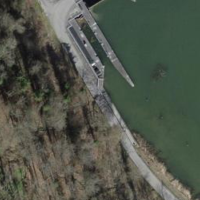
EUNIS habitat code: 41
Species observed at this site:
Episyrphus balteatus
Volucella inflata